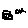
Label: car